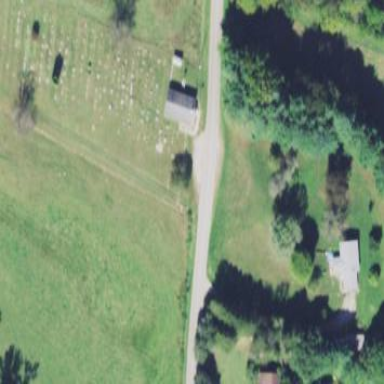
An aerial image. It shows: Graveyard.